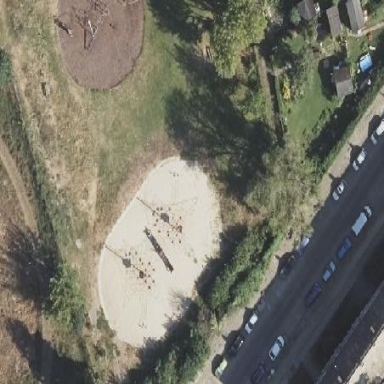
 surrounded by natural sandy environment."